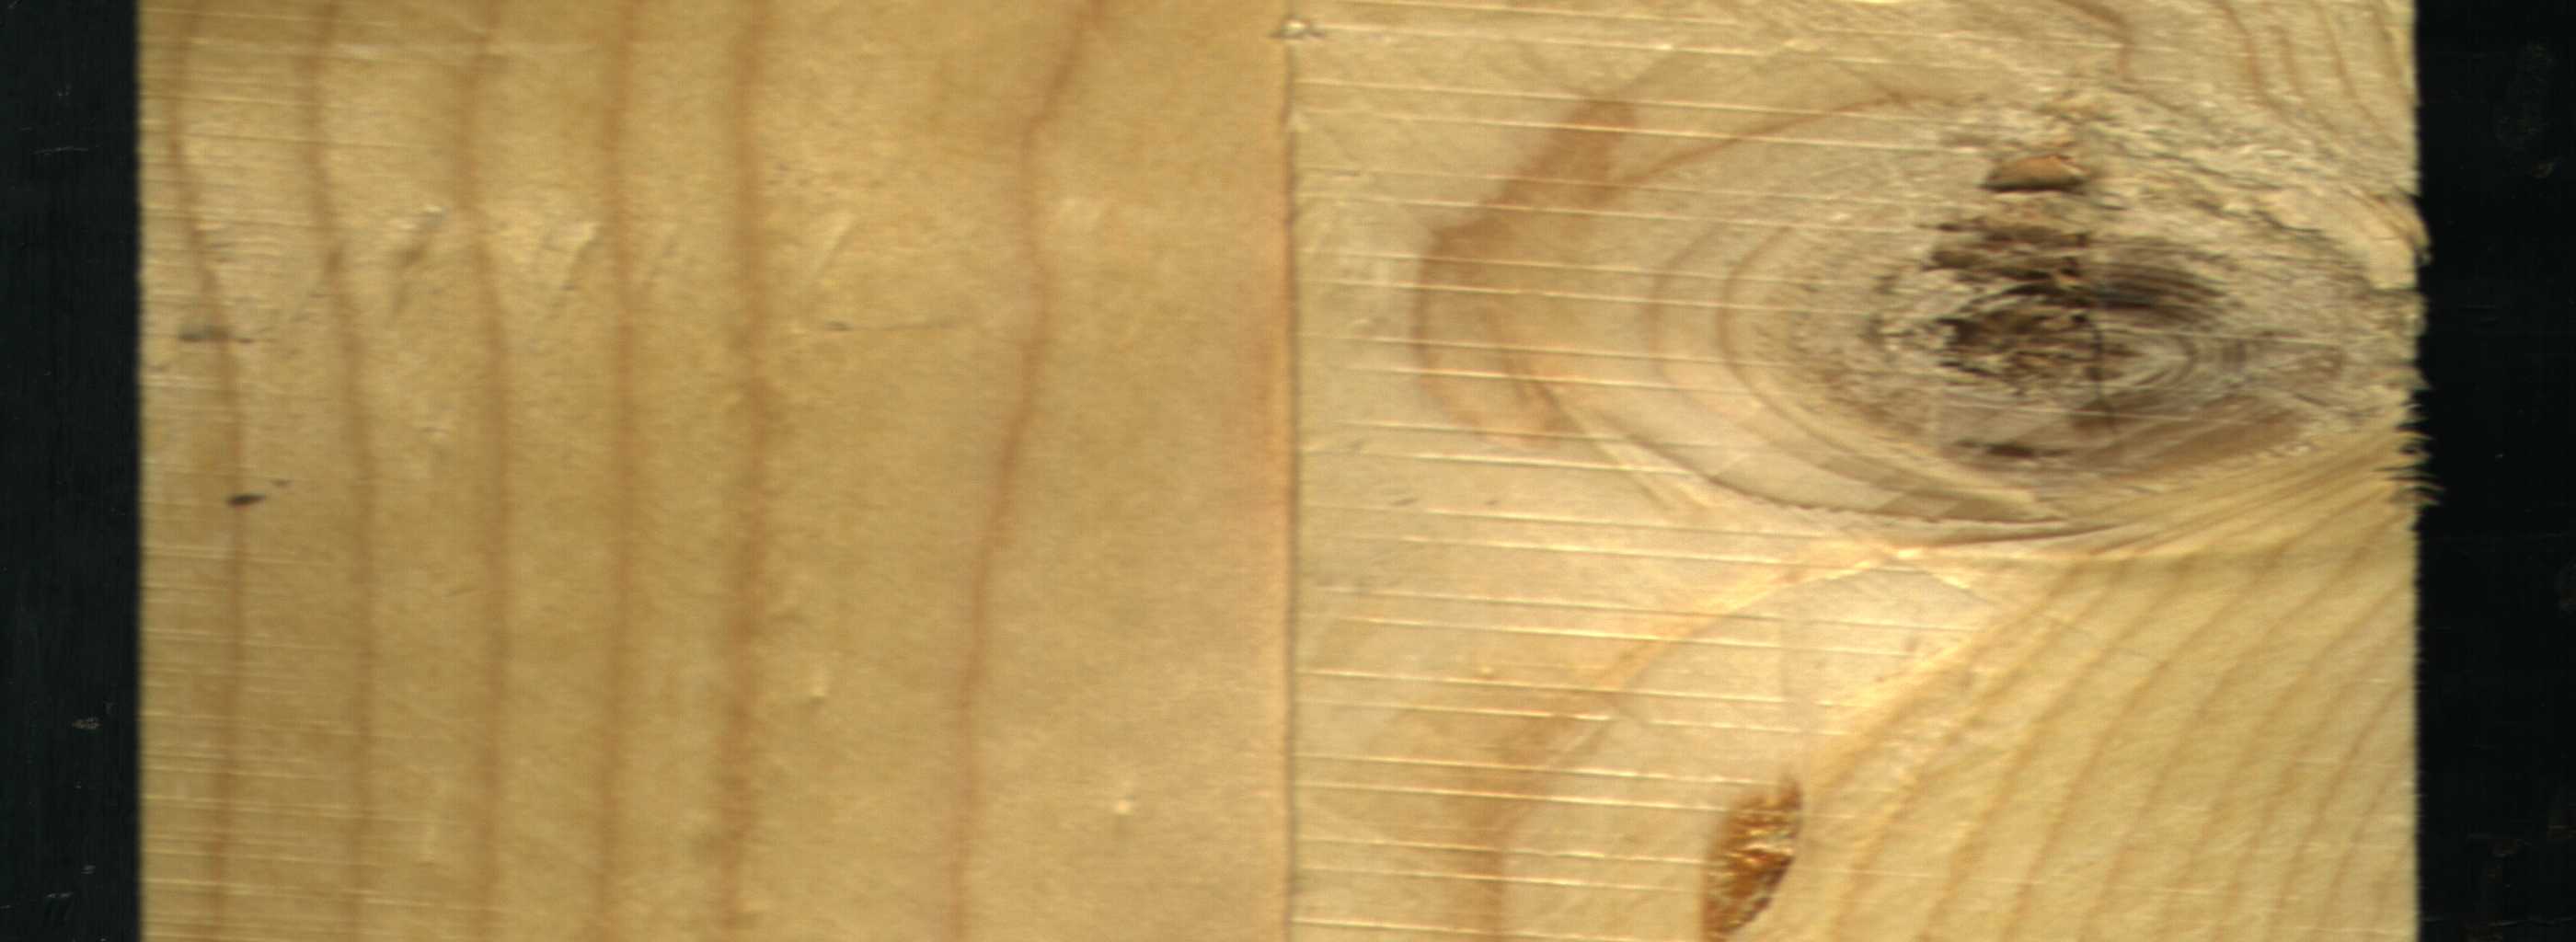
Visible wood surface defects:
resin
Live_Knot